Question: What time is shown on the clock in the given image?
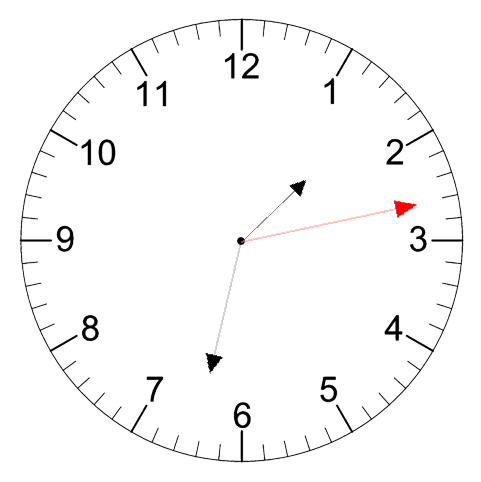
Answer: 01:32:13